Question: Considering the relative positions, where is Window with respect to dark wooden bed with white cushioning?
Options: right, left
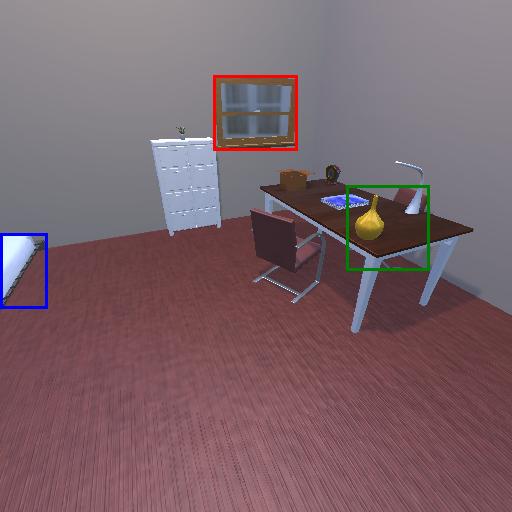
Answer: right